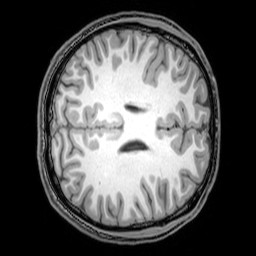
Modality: T1w
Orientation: axial
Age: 21
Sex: male
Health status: healthy
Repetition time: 0.081 s
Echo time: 0.037 s